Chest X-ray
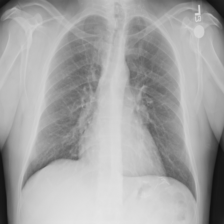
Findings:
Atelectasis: negative
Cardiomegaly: negative
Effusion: negative
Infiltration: negative
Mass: negative
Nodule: negative
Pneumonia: negative
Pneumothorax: negative
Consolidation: negative
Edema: negative
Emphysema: negative
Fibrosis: negative
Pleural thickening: negative
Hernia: negative